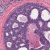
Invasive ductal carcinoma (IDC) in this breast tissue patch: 0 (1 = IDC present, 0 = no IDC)